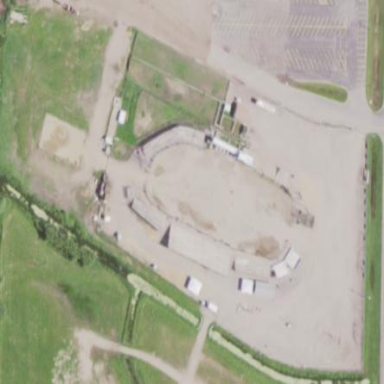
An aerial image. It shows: Fairground.